Field crop: tomato
Growth stage: 1
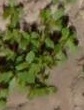
Species: portulaca